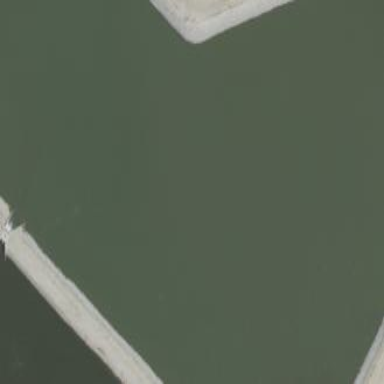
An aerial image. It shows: Reservoir of water.